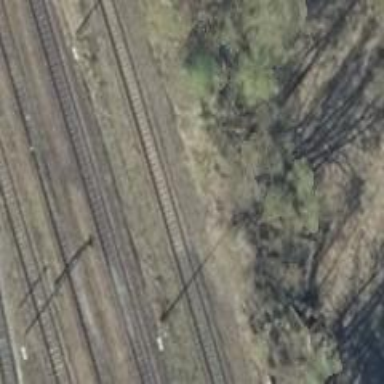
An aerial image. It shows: Railway yard in service.